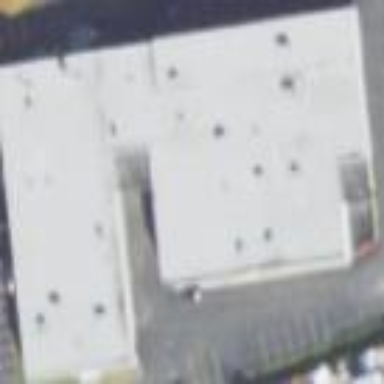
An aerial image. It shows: Commercial building.